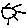
Label: sun